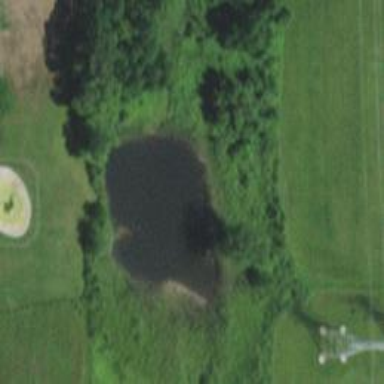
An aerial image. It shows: Serene pond surrounded by nature.